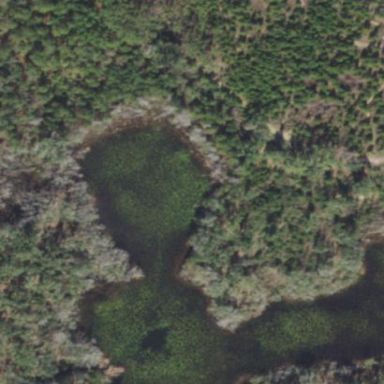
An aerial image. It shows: Marsh wetland.